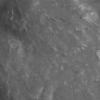
Label: not_dusty